Interaction volume radius: 5 \u00c5
Interaction volume height: 25 \u00c5
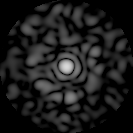
Disorder parameter: 0.8411